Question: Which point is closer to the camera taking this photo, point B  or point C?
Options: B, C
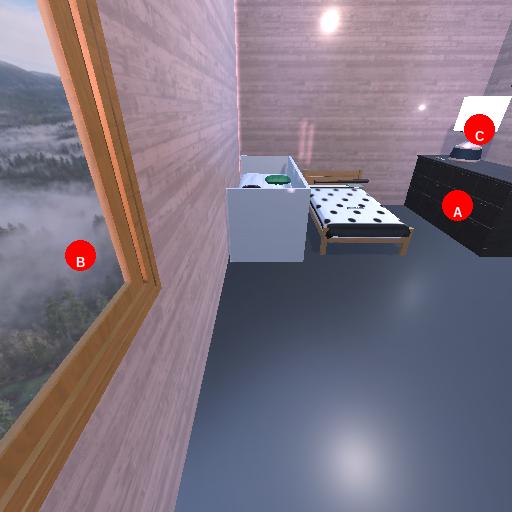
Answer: B